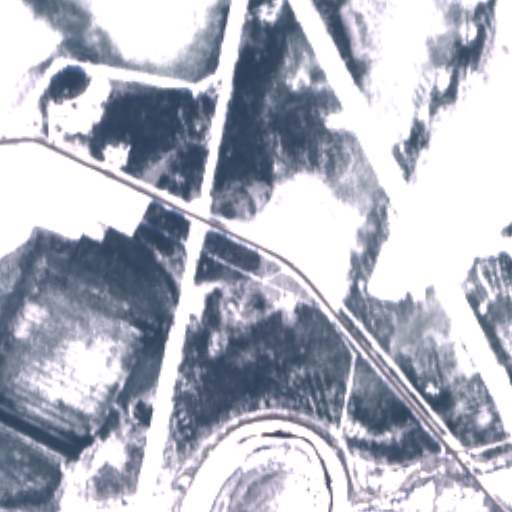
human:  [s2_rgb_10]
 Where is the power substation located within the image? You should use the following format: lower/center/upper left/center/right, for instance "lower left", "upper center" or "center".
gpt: The power substation is located in the upper left of the image.
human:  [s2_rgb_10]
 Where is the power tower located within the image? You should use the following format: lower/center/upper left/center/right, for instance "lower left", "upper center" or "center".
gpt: There is no power tower in the image.